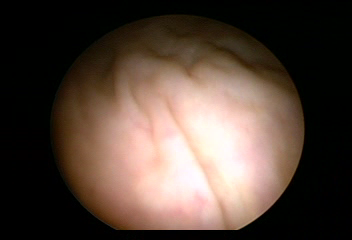
Modality: WLC
Class: Normal mucosa
Bladder cancer association: No